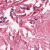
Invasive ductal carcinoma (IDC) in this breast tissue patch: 0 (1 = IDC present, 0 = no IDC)